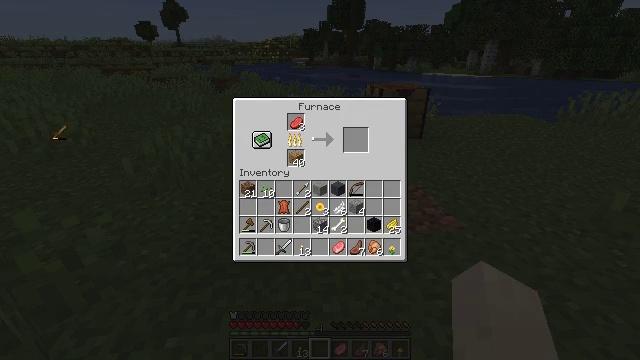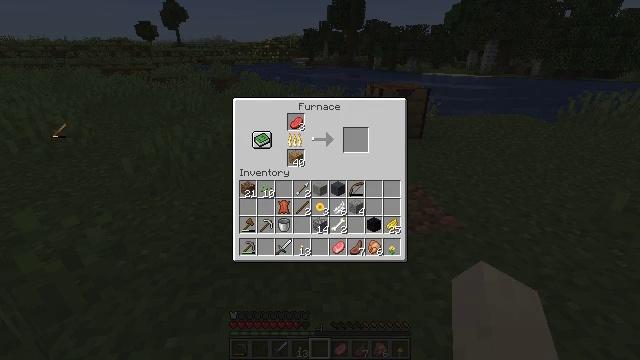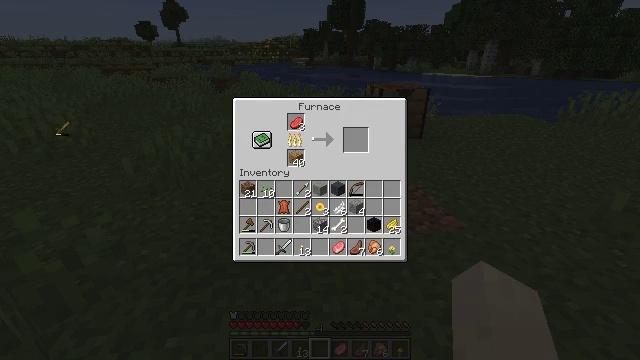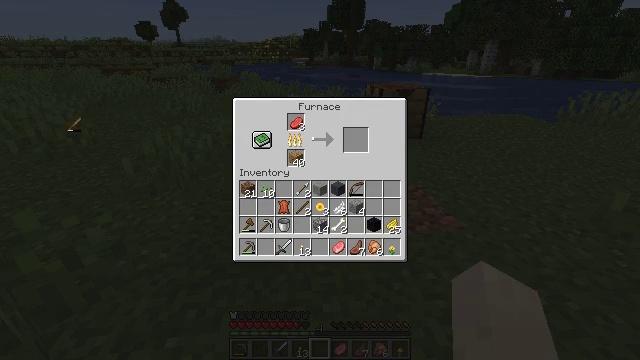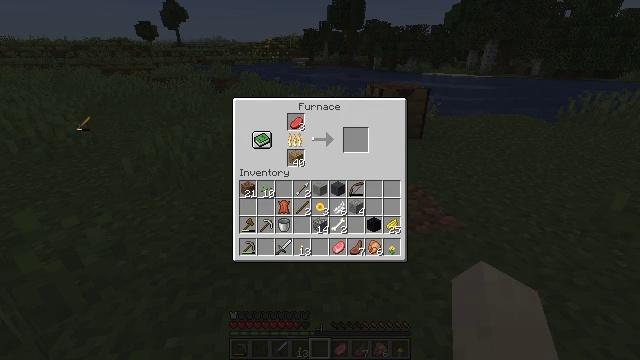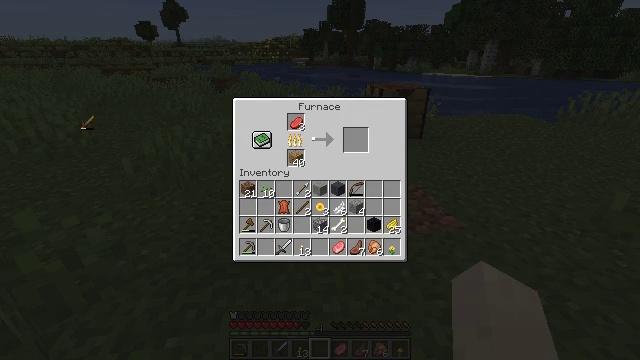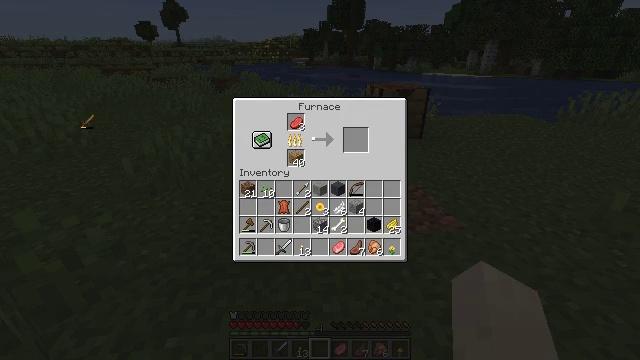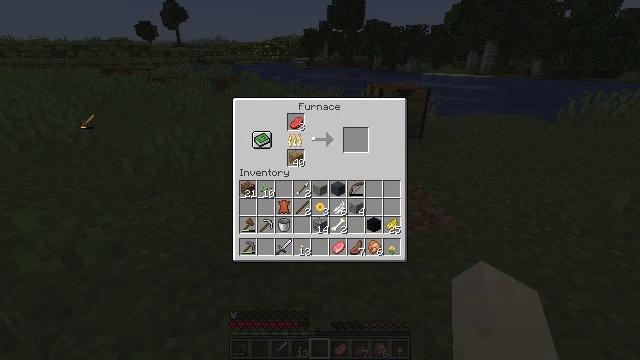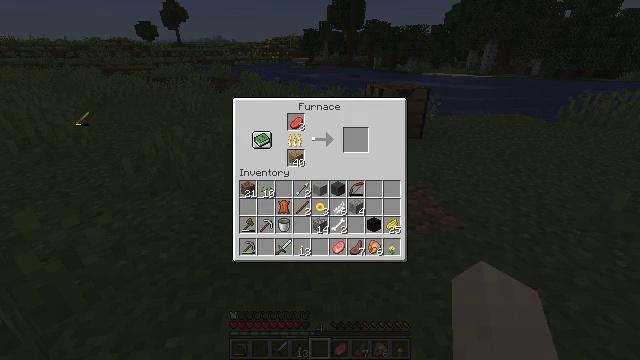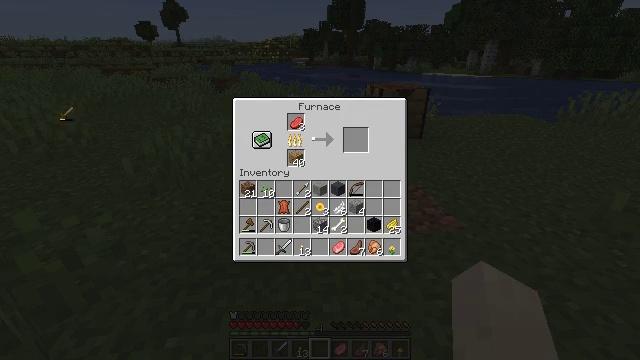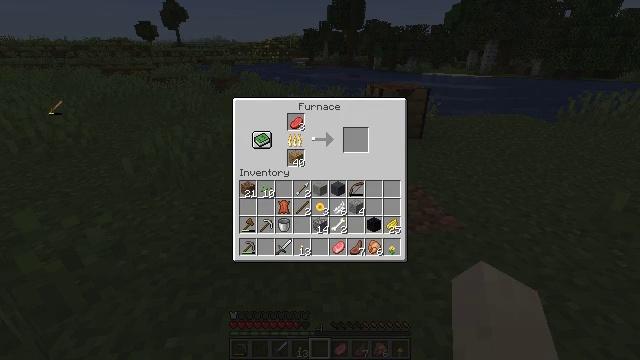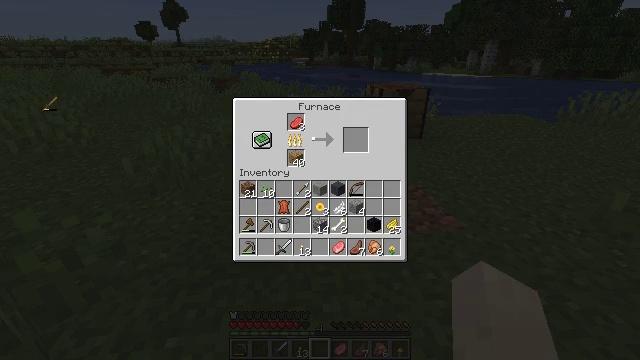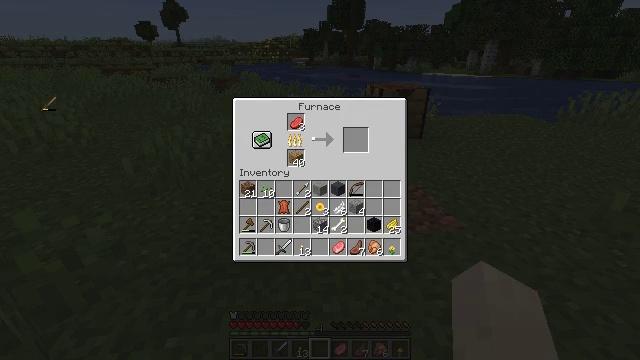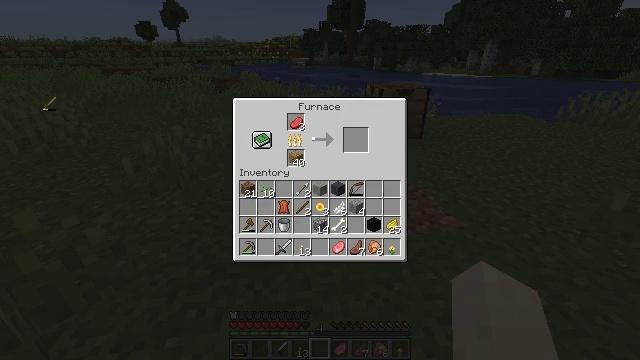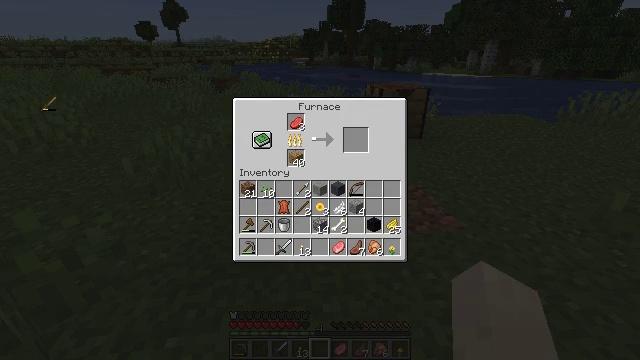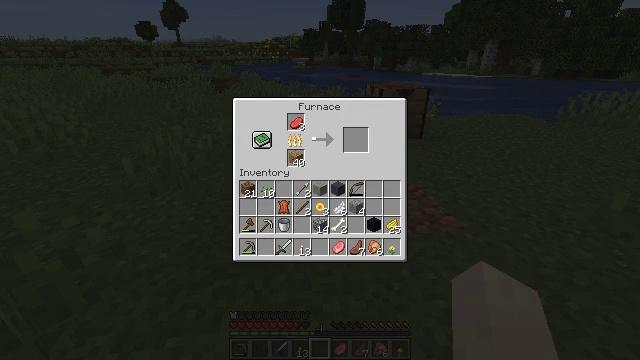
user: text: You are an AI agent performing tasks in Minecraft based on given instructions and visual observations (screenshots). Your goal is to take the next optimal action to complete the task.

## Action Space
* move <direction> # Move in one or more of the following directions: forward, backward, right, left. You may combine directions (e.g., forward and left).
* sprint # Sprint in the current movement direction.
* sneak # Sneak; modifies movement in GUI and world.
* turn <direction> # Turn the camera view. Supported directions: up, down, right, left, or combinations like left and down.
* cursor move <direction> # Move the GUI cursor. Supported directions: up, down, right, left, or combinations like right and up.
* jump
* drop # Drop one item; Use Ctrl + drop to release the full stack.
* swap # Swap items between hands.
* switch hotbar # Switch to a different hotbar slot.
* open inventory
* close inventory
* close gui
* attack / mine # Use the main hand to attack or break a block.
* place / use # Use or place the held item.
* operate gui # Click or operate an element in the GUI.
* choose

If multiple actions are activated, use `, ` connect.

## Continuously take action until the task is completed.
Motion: motion action
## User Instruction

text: Drop a wooden sword.
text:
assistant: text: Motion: no_op
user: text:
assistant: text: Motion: no_op
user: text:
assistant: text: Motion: cursor move right
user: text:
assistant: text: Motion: cursor move right
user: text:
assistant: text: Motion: no_op
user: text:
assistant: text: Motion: no_op
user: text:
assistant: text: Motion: no_op
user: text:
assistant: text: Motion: no_op
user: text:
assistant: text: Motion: cursor move left
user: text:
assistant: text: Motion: cursor move left
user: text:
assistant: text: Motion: no_op
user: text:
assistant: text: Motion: operate gui
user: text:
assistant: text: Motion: operate gui
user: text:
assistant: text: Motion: operate gui
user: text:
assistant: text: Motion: no_op
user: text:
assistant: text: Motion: no_op
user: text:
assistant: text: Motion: no_op
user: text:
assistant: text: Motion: no_op
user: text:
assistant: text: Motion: no_op
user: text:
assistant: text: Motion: no_op